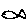
Label: fish